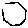
Label: hexagon